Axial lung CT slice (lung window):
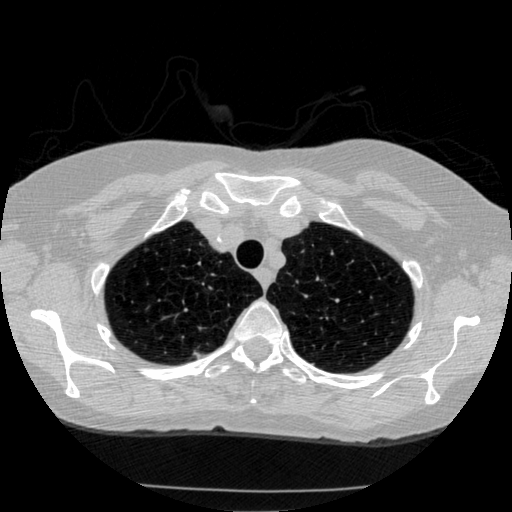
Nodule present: no